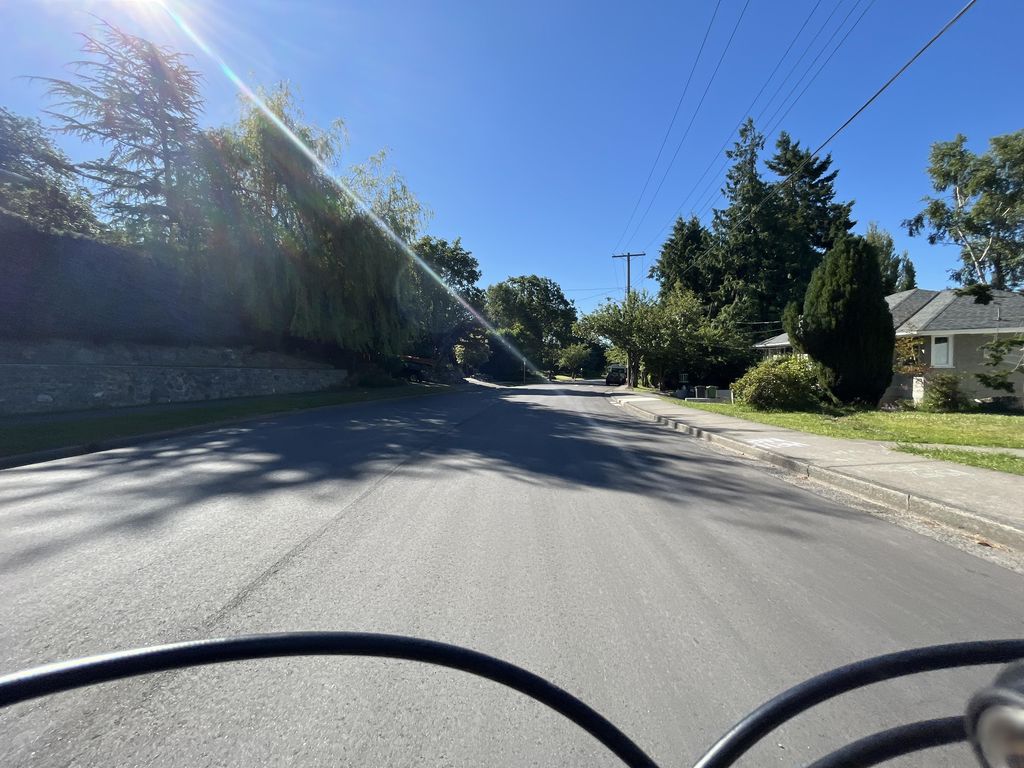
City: victoria